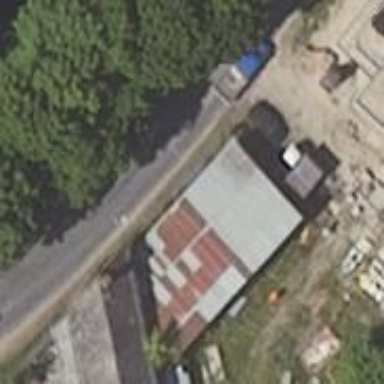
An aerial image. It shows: Building.